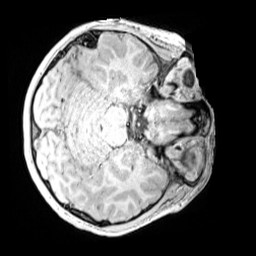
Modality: MP2RAGE
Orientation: axial
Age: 11
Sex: male
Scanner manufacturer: siemens
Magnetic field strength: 3 T
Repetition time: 4 s
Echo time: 0.00299 s